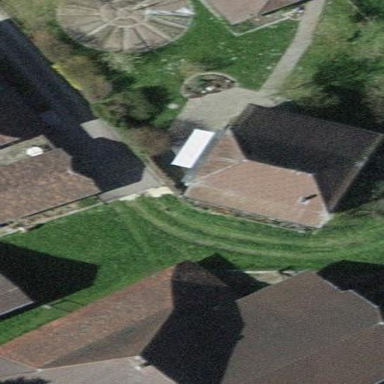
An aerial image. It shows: Residential building.